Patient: sex M, age 47
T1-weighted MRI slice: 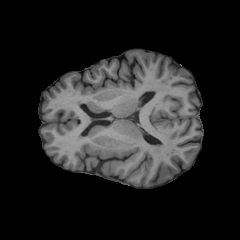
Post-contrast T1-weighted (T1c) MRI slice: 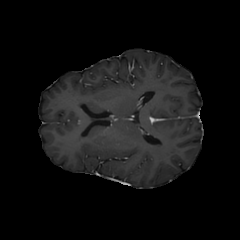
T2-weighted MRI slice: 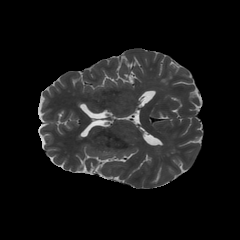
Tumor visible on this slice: yes
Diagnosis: Glioblastoma, IDH-wildtype
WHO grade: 4